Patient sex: M
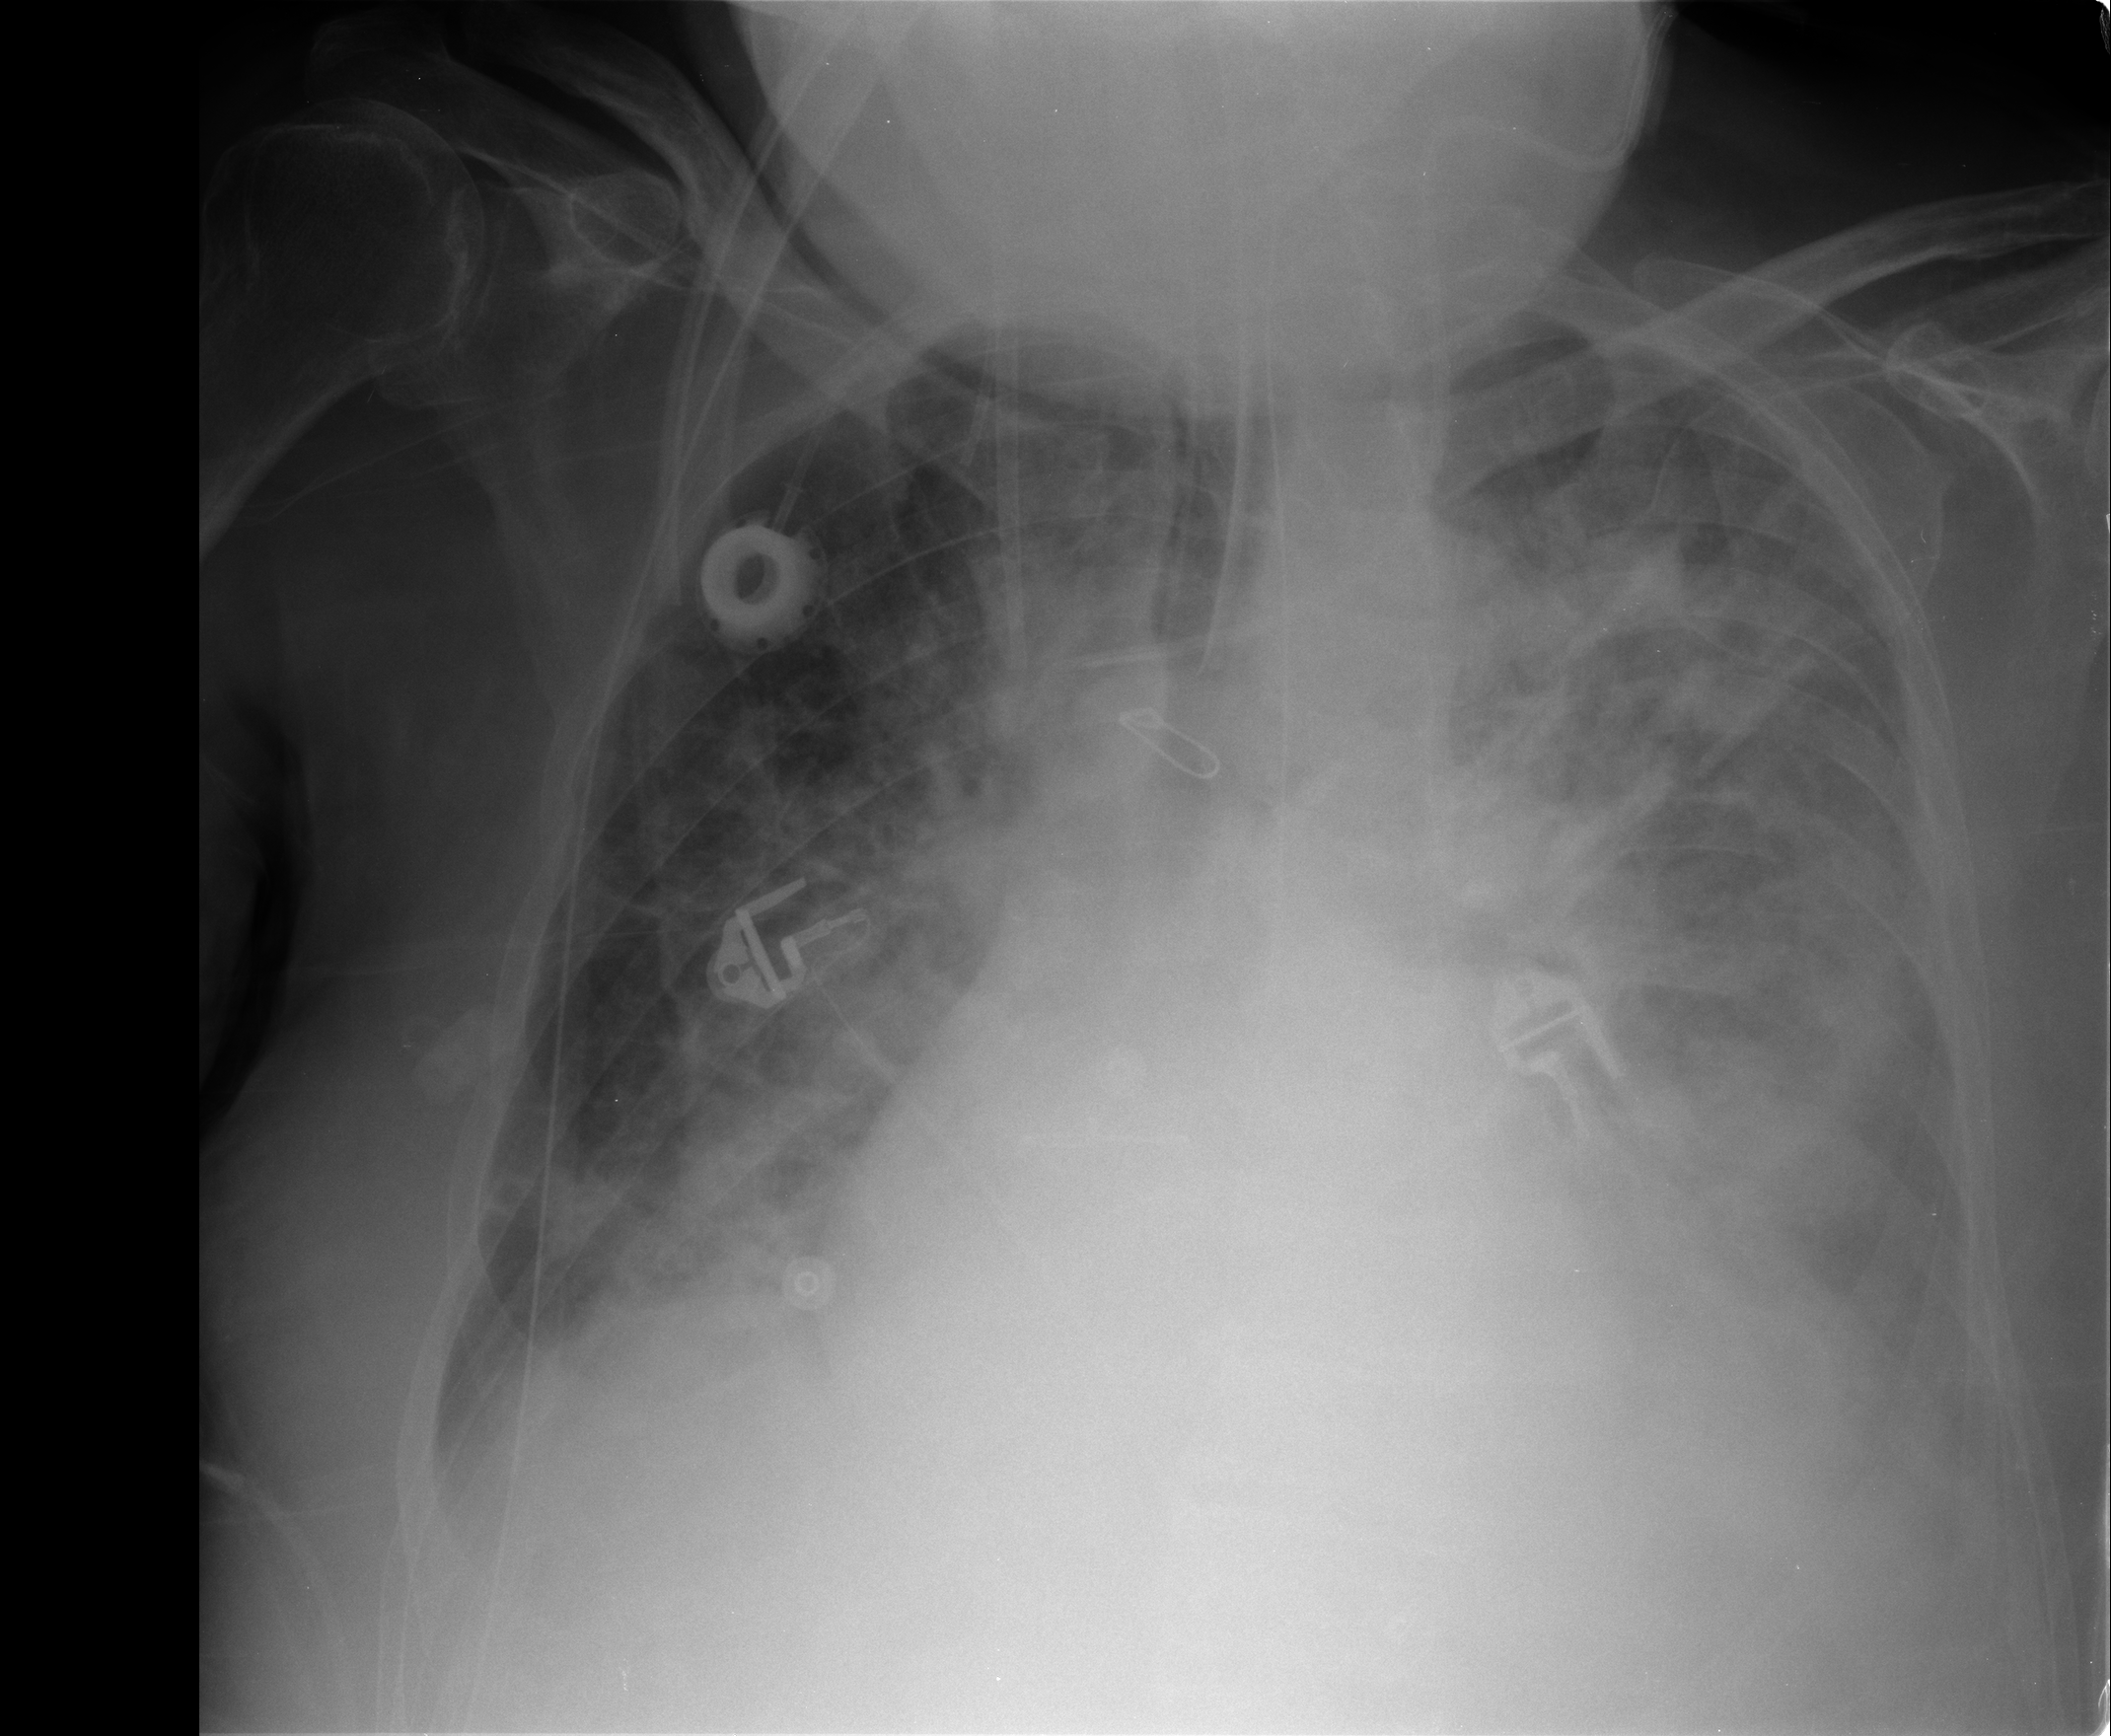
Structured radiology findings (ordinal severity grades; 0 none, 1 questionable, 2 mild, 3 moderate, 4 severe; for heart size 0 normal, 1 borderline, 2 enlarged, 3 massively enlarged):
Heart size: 0
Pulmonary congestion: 2
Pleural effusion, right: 1
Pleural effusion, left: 1
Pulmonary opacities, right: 2
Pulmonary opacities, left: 3
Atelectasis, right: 2
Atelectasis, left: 2